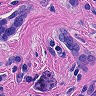
Metastatic tissue present: yes